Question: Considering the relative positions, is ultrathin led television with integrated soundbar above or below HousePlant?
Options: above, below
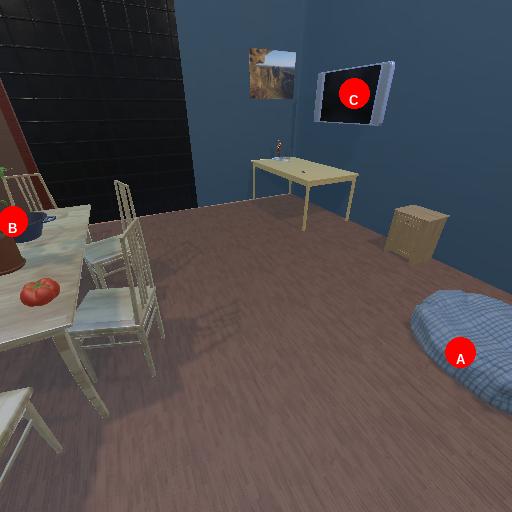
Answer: above